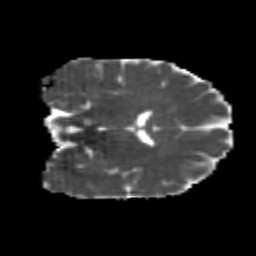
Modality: MD
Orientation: coronal
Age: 26
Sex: female
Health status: healthy
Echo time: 0.074 s